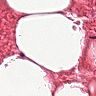
Metastatic tissue present: no